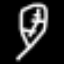
Label: leaf